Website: bh-photo
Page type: customer-info-address
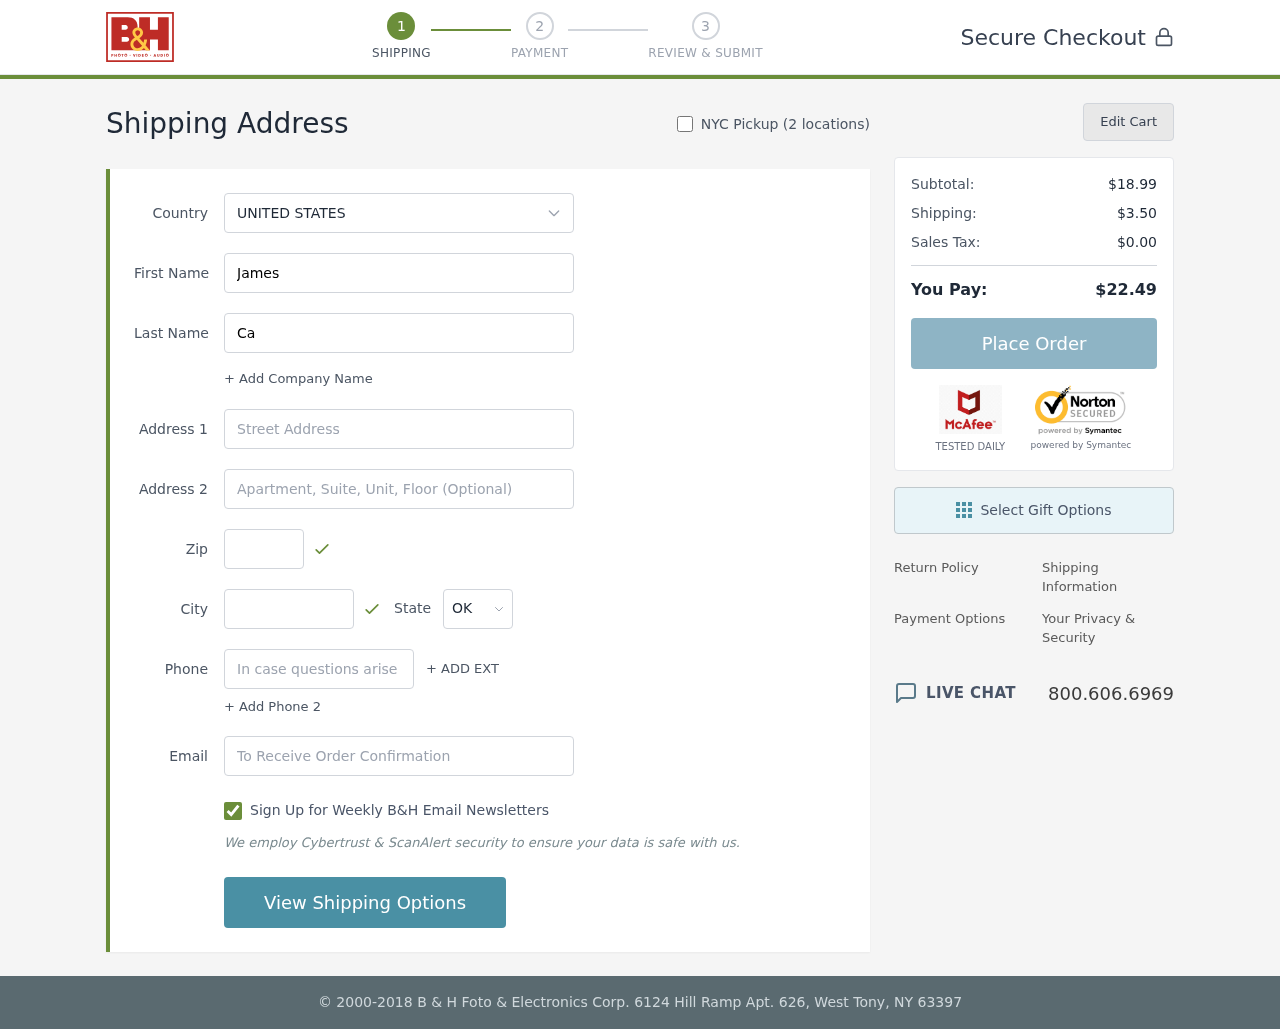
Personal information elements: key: PII_CITY
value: Nguyenport
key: PII_COUNTRY
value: United States
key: PII_EMAIL
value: jamescardenas@yahoo.com
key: PII_FIRSTNAME
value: James
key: PII_LASTNAME
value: Cardenas
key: PII_PHONE
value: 3709113182
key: PII_POSTCODE
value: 34642
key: PII_STATE_ABBR
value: OK
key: PII_STREET
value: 054 Melissa Meadows
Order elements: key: ORDER_SUBTOTAL
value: $18.99
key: ORDER_SHIPPING_COST
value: $3.50
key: ORDER_TAX
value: $0.00
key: ORDER_TOTAL
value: $22.49